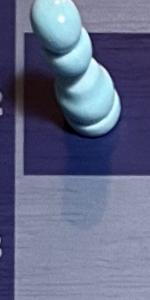
Label: Empty